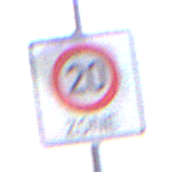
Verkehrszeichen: BeginnZone20
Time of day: MorningAfternoon
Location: Outdoor (Nature)
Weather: Overcast
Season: NotSpecified
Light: Natural